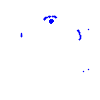
Particle: pion